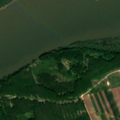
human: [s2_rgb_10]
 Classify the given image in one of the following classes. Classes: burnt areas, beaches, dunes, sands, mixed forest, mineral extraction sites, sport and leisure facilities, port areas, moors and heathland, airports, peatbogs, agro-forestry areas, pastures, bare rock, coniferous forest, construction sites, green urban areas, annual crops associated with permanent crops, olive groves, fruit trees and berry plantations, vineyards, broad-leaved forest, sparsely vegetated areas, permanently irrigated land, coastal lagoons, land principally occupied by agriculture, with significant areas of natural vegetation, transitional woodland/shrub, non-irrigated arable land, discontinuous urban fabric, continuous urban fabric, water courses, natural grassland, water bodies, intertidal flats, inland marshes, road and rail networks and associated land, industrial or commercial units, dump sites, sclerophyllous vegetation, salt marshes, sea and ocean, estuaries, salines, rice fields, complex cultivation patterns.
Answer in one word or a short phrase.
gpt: non-irrigated arable land, broad-leaved forest, transitional woodland/shrub, water courses